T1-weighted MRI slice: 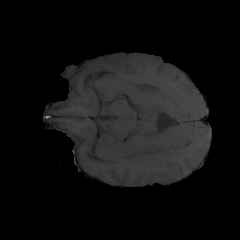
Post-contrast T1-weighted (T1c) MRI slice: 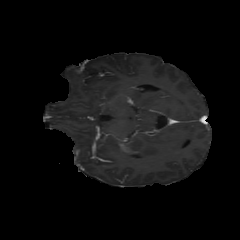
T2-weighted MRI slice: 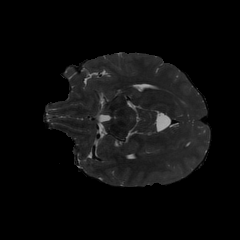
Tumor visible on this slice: no